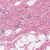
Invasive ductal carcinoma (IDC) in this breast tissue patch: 0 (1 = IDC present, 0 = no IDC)